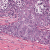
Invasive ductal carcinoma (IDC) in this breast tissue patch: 0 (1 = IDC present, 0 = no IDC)